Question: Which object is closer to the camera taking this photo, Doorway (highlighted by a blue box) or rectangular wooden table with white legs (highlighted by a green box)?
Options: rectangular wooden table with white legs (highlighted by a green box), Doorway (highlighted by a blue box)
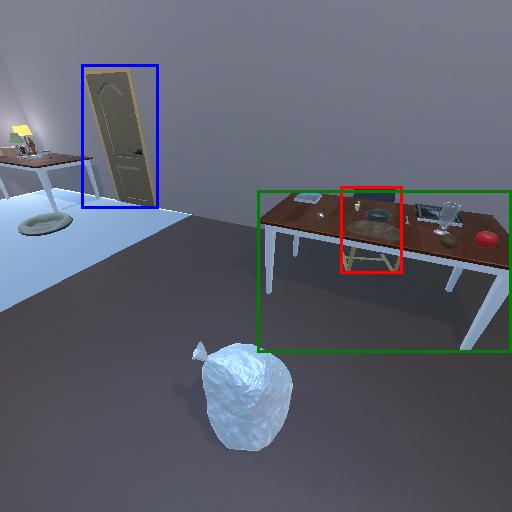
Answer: rectangular wooden table with white legs (highlighted by a green box)